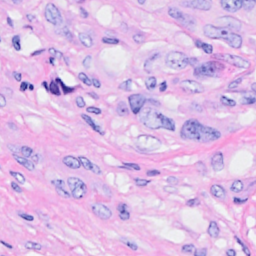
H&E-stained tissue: Breast